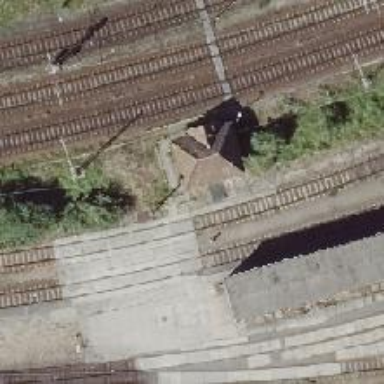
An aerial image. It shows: Railway level crossing.